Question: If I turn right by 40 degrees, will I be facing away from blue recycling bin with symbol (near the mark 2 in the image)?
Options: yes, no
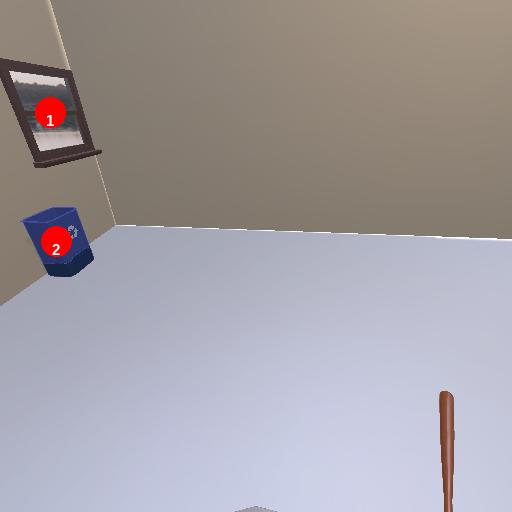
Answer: yes